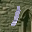
Label: 1